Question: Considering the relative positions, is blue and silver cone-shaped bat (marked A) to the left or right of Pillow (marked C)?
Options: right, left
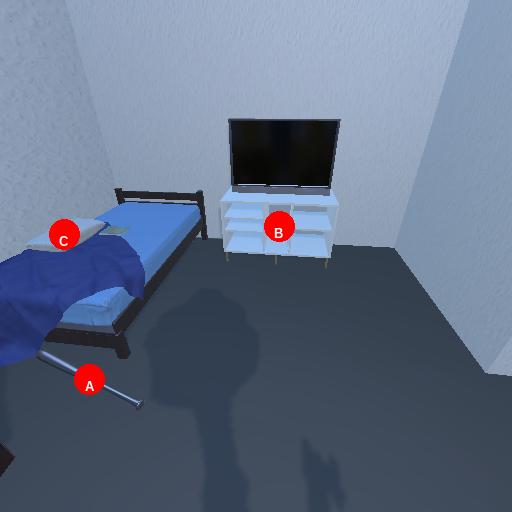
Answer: right